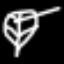
Label: leaf